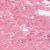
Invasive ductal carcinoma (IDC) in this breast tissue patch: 0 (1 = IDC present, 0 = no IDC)